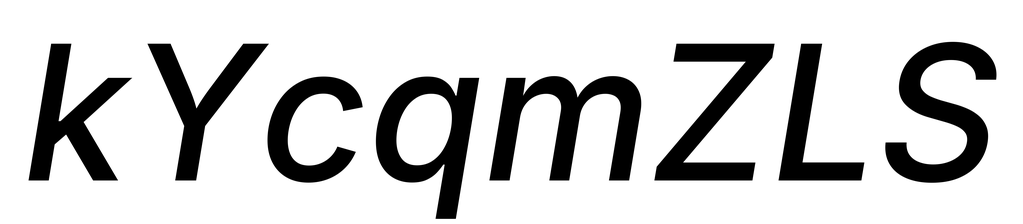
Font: Inter-Italic_Medium_Italic